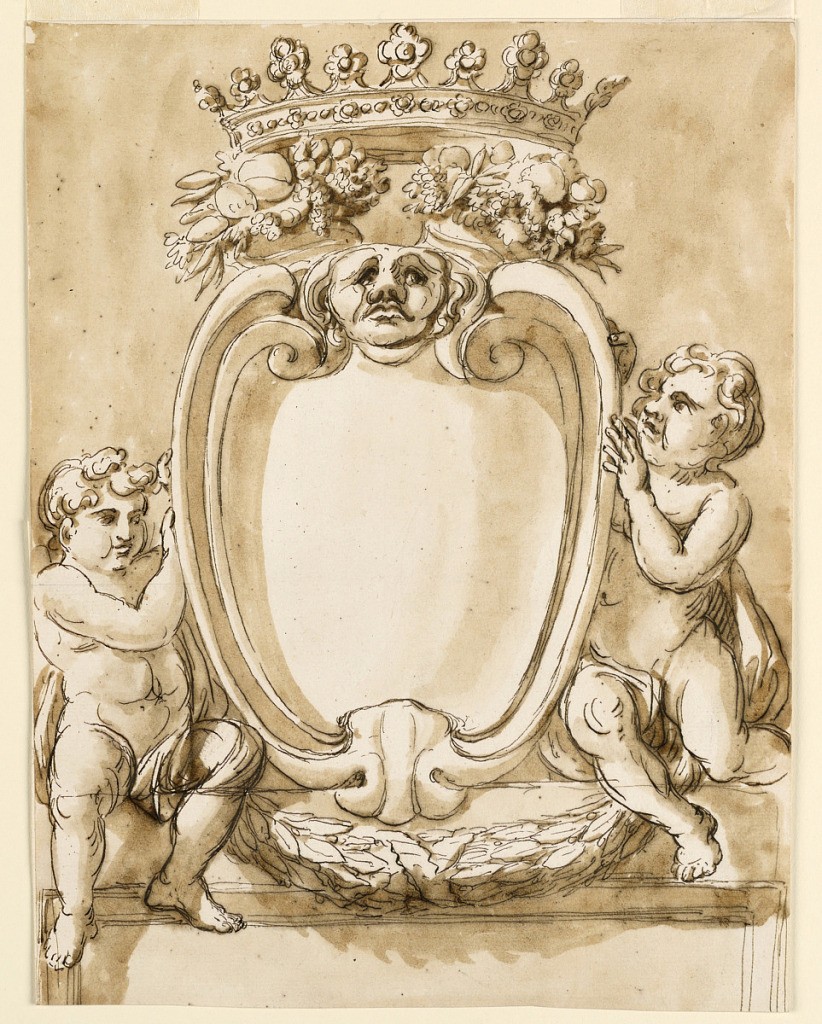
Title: Escutcheon as an overdoor
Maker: Giuseppe Barberi, Italian, 1746–1809
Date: ca. 1775
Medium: Pen and brown ink, brush and brown wash on off-white laid paper, lined
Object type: Drawing
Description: An escutcheon in 17th century style, with a head above in the interval between scrolls, is supported by two sitting children, connected by festoons. The upper parts of two crossed cornucopias are on top, supporting a crown. Below is the upper part of the door case. Usual background.